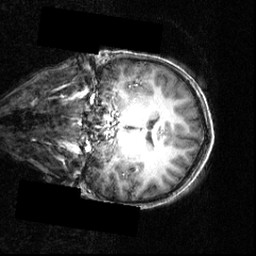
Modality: T1w
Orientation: coronal
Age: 16
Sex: female
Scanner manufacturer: siemens
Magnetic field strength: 3.951 T
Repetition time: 1.5 s
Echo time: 0.00335 s